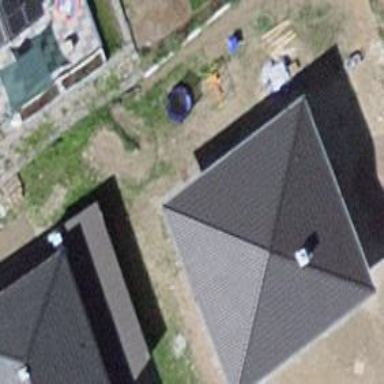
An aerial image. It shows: Detached building with pyramidal roof shape.